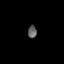
Tissue: prostate
Cell type: T cells
Senescence score: 0.7602
Nuclear area (px): 109
Mean DAPI intensity: 95.376